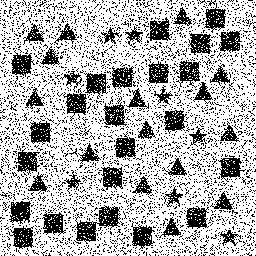
Squares: 24
Triangles: 16
Stars: 8
Total shapes: 48